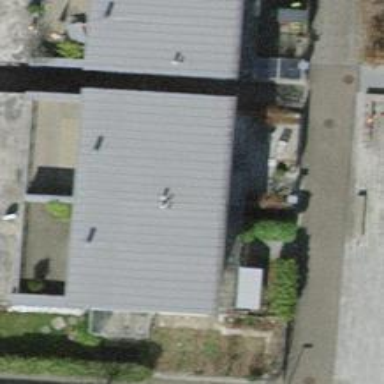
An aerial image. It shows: Terrace building.